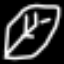
Label: leaf